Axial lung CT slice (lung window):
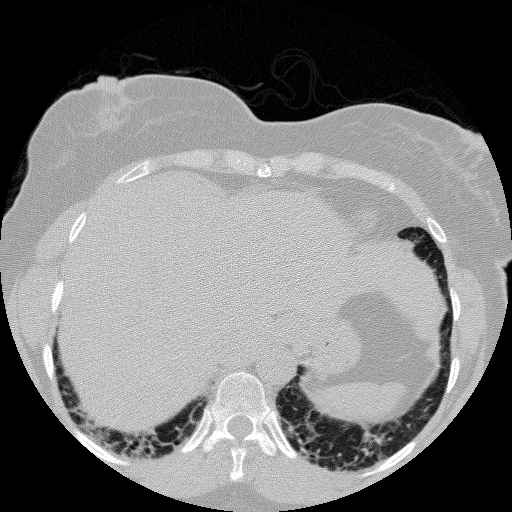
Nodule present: no